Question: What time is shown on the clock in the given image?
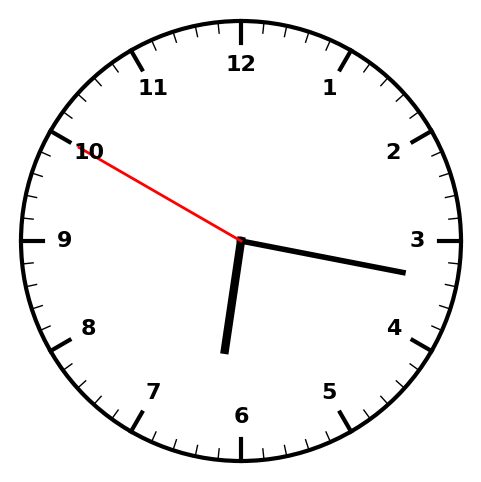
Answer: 06:16:50